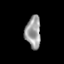
Tissue: skin
Cell type: Endothelial cells
Senescence score: 0.2406
Nuclear area (px): 485
Mean DAPI intensity: 156.225